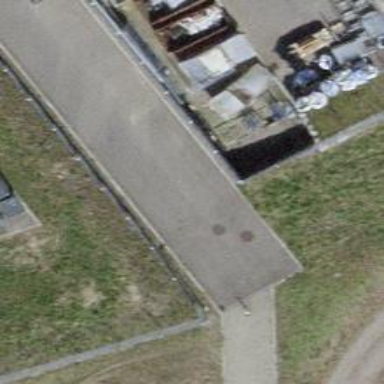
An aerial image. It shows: Bollard barrier.